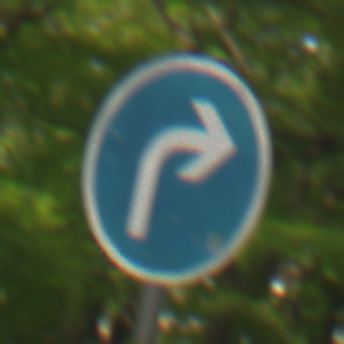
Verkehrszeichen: VorgeschriebeneFahrtrichtungRechts
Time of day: MorningAfternoon
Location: Outdoor (RoadRail)
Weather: Clear
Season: NotSpecified
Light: Natural